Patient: sex M, age 74
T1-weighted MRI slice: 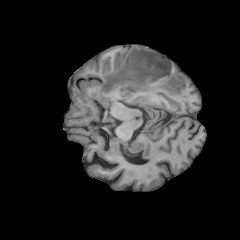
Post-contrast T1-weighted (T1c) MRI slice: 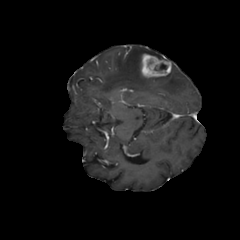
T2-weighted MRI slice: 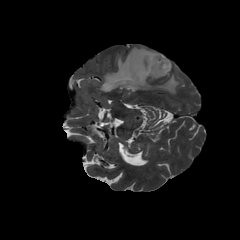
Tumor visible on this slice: yes
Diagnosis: Glioblastoma, IDH-wildtype
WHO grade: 4